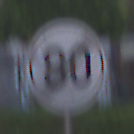
Verkehrszeichen: EndeGeschwindigkeit80
Umgebung: Outdoor, Urban
Tageszeit: SunriseSunset
Wetter: PartlyCloudy
Licht: Natural
Jahreszeit: NotSpecified
Kontrast: LowContrast